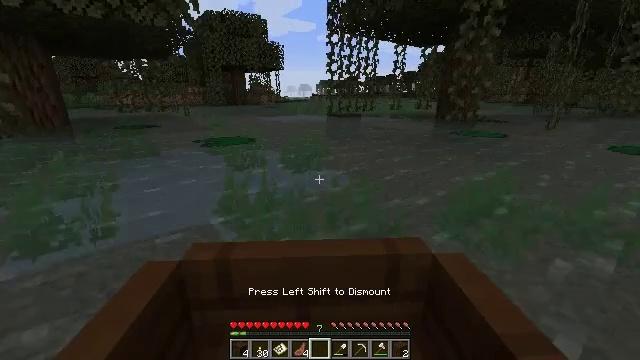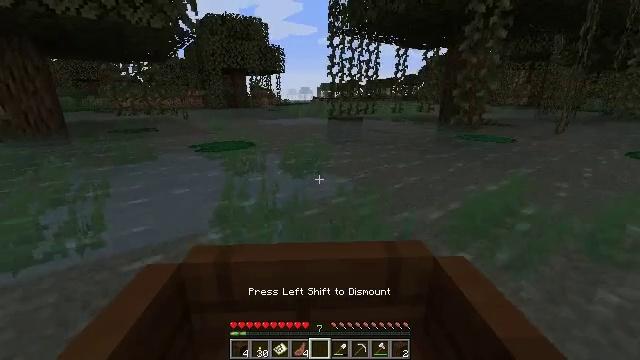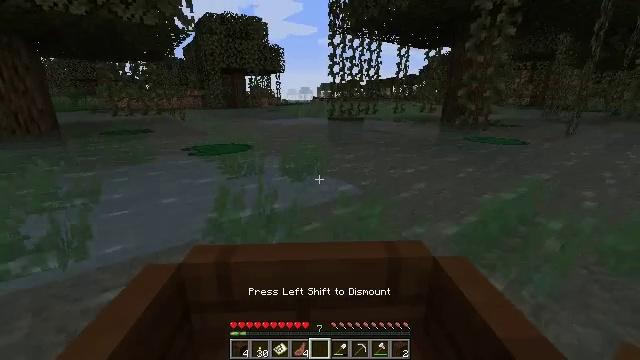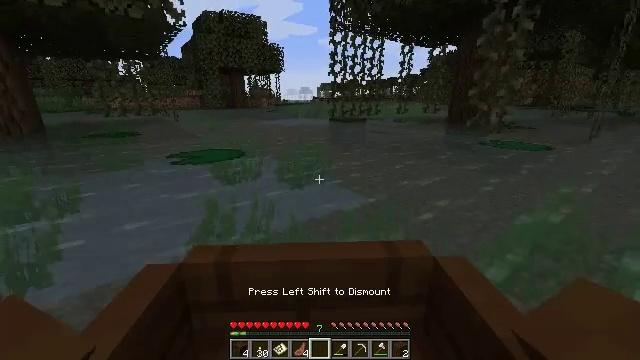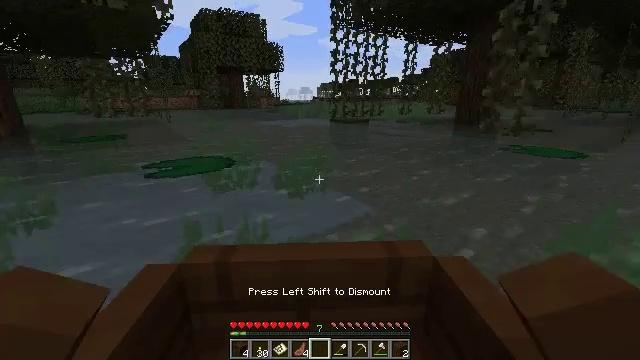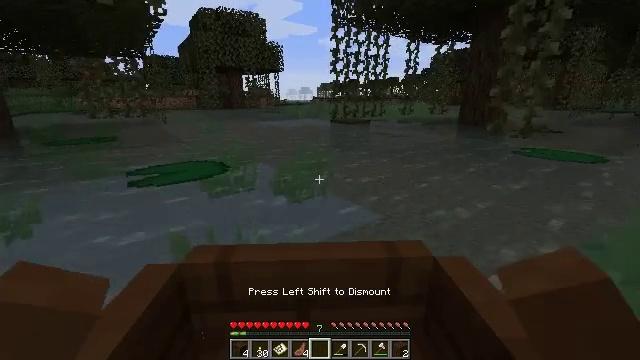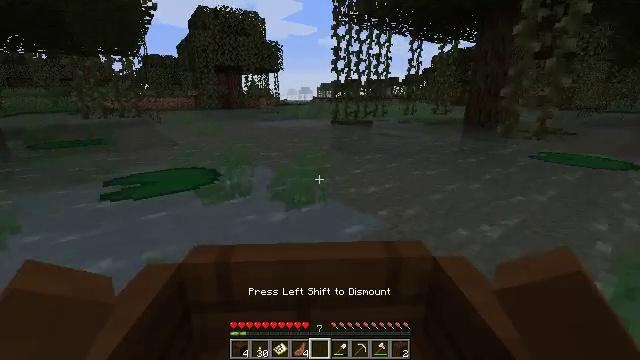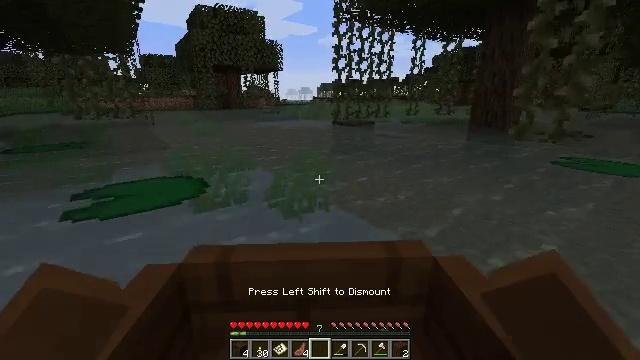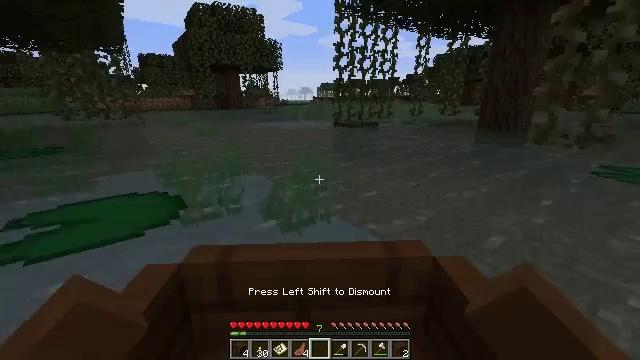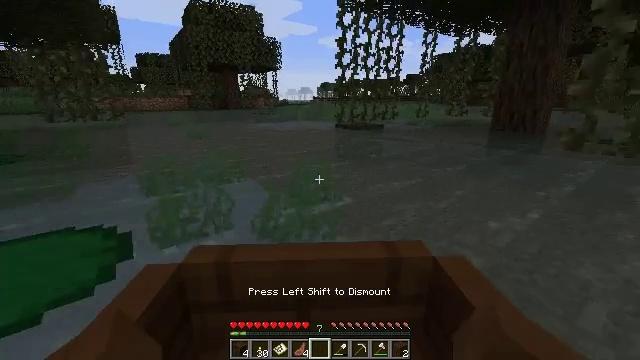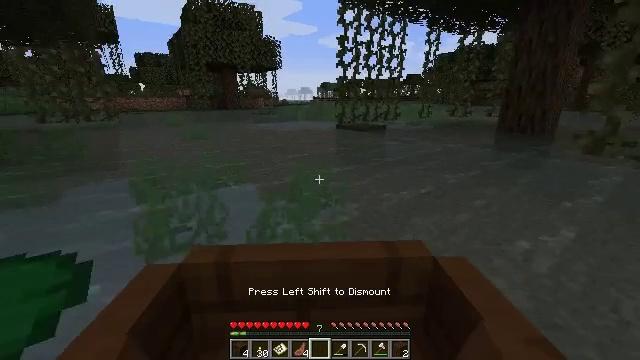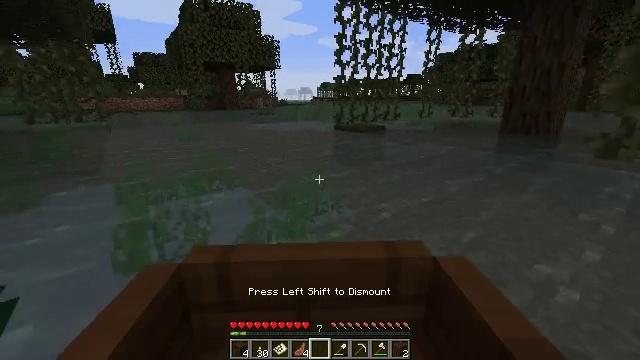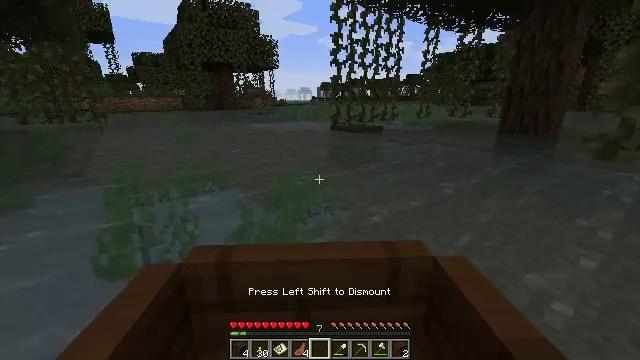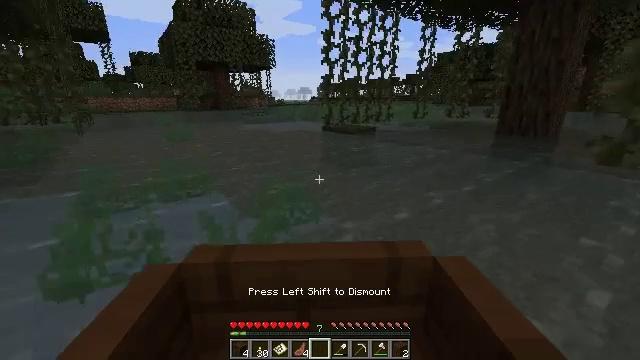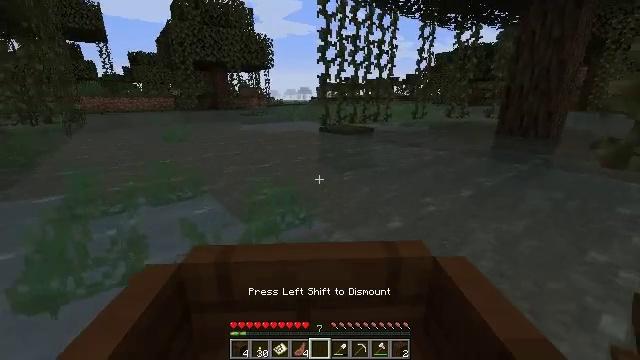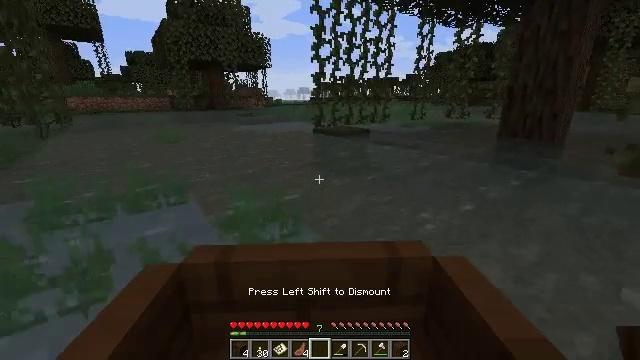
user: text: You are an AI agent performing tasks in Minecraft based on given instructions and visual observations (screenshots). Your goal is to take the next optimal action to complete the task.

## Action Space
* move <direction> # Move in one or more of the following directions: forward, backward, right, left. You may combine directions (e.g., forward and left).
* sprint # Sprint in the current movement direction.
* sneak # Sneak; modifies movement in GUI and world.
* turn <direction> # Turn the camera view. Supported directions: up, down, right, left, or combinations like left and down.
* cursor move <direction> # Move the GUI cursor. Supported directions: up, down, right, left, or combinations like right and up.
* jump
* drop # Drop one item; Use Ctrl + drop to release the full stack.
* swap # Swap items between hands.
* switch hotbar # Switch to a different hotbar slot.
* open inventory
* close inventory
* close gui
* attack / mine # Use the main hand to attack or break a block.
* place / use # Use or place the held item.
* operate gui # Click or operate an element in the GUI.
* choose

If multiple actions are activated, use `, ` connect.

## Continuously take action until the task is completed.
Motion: motion action
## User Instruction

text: Collect sugar cane near water sources.
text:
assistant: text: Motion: move forward
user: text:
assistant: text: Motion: move forward
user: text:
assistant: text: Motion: move forward
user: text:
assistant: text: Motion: move forward
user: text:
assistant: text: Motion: move forward
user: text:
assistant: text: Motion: move forward
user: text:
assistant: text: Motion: move forward
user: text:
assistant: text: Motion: move forward
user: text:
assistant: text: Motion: move forward
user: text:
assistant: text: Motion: move forward
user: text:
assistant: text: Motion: move forward
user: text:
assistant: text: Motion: move forward
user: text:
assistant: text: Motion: move forward
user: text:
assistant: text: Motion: move forward
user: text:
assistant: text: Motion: move forward
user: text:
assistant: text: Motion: move forward
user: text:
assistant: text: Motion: move forward
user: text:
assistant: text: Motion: move forward
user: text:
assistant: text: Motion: move forward
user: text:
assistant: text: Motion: move forward and move left
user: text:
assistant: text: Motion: move forward and move left
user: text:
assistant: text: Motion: move forward and move left
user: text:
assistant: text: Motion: move forward and move left
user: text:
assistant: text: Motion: move forward and move left
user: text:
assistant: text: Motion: move forward and move left
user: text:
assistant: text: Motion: move forward
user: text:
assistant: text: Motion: move forward
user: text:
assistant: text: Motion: move forward and move right
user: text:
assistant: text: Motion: move forward and move right
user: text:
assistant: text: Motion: move forward and move right, turn right